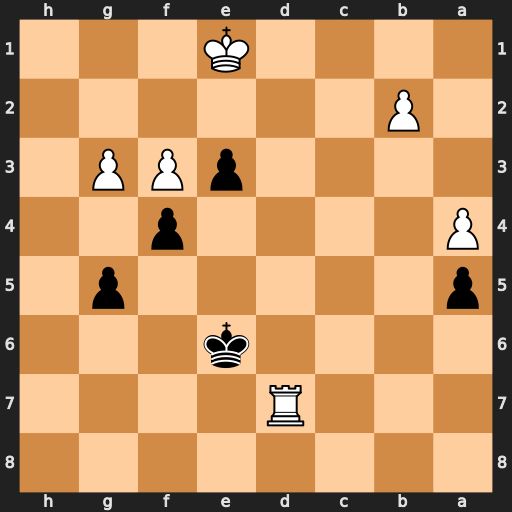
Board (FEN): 8/3R4/4k3/p5p1/P4p2/4pPP1/1P6/4K3
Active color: b
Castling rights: -
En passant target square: -
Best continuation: Kxd7 gxf4 gxf4